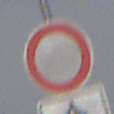
Verkehrszeichen: VerbotFahrzeugeAllerArt
Zusatzzeichen unten: EinspurigeFahrzeugeFrei3
Umgebung: Outdoor, Nature
Tageszeit: MorningAfternoon
Wetter: PartlyCloudy
Licht: Natural
Jahreszeit: NotSpecified
Kontrast: MediumContrast